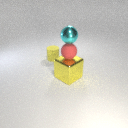
small cyan metal sphere above small red rubber sphere